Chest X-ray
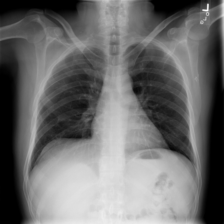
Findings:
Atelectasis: positive
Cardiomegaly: negative
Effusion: negative
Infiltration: negative
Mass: negative
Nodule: negative
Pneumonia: negative
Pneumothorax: negative
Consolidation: negative
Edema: negative
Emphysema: negative
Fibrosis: negative
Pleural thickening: negative
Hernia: negative